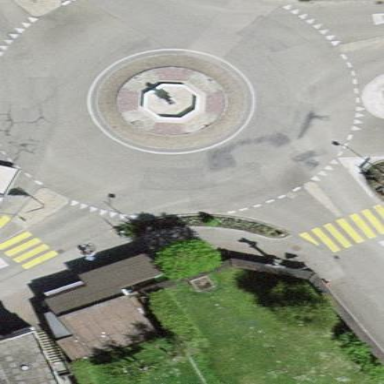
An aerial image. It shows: Secondary road made of asphalt leading to roundabout.